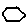
Label: hexagon